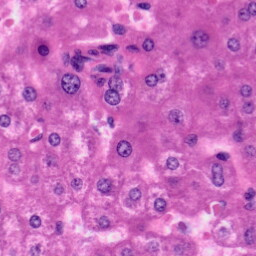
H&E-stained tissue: Liver